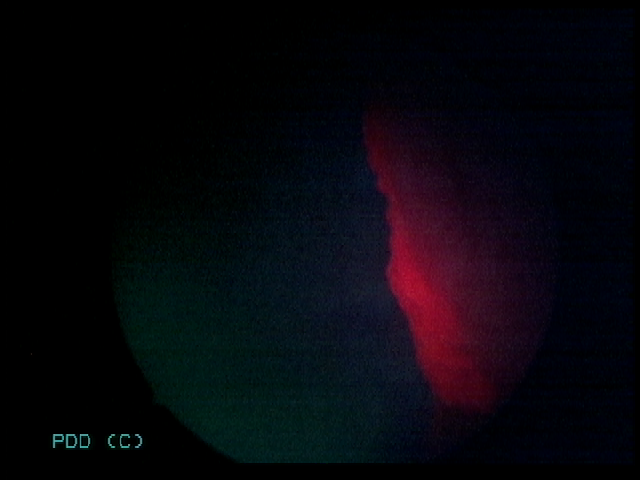
Modality: BLC
Class: Malignant
Subclass: LowGradePapillary
Lesion: L1
Stage: Ta
Morphology: Non-papillary
Bladder cancer association: Yes